Interaction volume radius: 5 \u00c5
Interaction volume height: 10 \u00c5
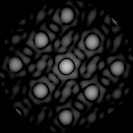
Disorder parameter: 0.06449